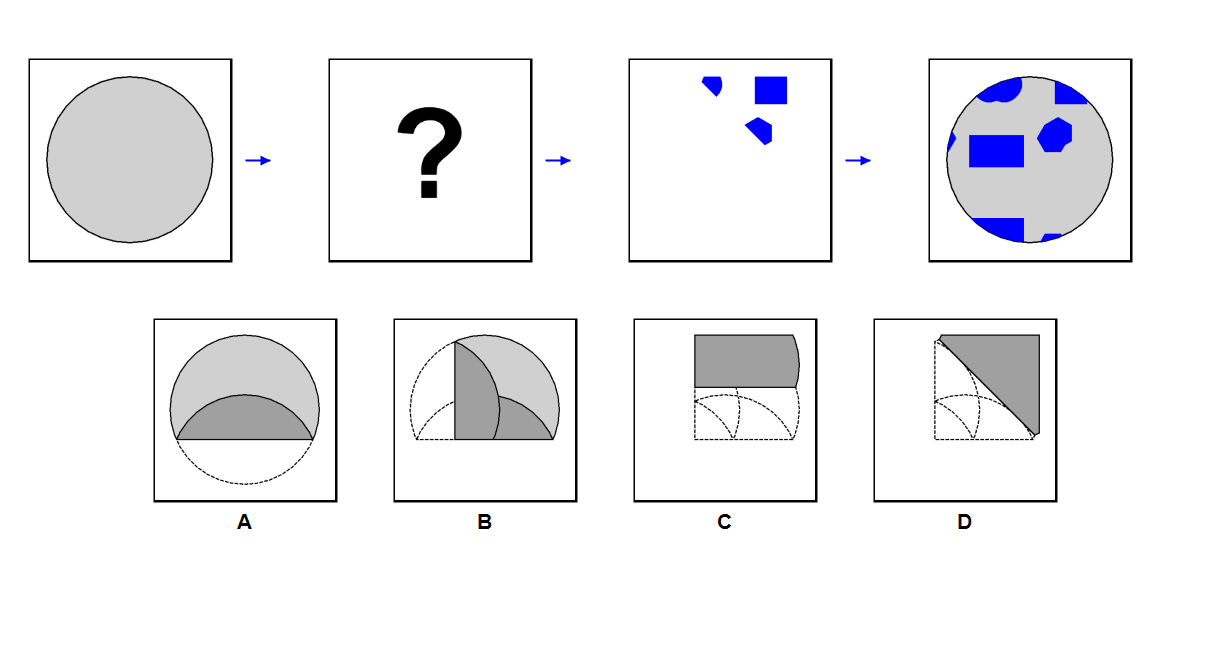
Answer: C